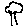
Label: tree